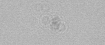
Label: camera_spot